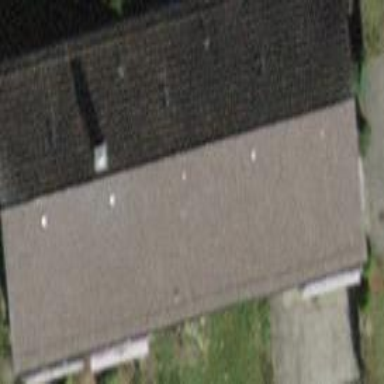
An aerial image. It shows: Pitched roof building.